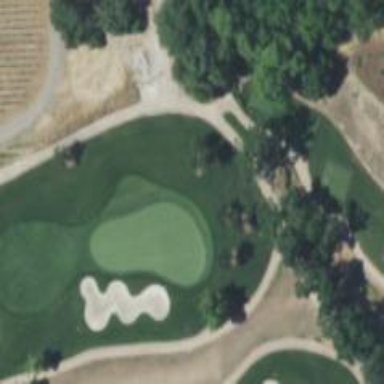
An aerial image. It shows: Golf hole.